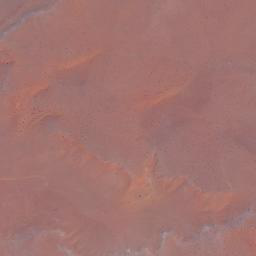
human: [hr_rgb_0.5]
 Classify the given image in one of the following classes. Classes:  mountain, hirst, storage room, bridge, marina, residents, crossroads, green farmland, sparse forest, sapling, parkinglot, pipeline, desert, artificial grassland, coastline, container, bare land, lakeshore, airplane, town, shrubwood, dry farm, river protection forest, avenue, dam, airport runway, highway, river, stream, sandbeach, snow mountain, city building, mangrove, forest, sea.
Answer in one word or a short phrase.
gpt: desert